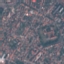
Label: Residential